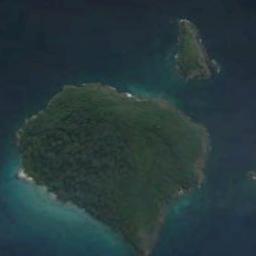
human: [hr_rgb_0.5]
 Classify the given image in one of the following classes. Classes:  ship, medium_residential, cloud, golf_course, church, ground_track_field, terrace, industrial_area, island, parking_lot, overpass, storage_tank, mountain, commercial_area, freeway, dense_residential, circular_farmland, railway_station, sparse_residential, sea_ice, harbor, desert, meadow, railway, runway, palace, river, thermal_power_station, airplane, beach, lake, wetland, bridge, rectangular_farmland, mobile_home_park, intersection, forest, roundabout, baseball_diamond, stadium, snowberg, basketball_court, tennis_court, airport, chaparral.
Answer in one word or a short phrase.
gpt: island